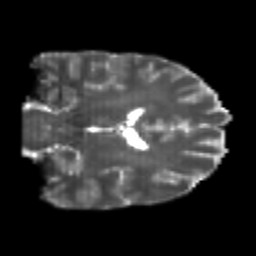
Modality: T2w
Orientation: coronal
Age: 26
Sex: male
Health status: healthy
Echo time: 0.074 s